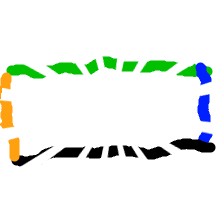
Shape: rectangle